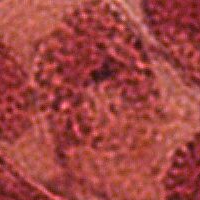
Label: prophase